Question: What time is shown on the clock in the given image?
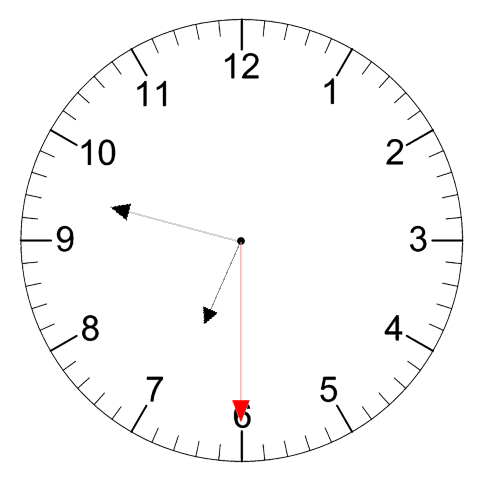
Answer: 06:47:30